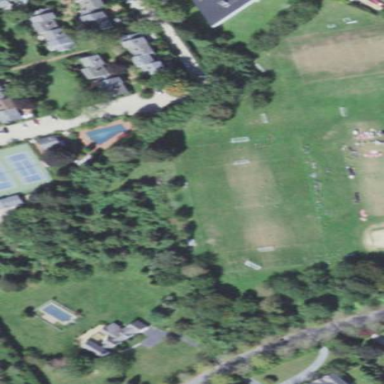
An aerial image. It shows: Soccer pitch for outdoor sports and leisure activities.